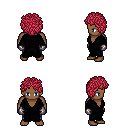
a pixel art fantasy rpg character, male body template, human, dark skin, gray robe, metal pants, ruby red curly afro hairstyle, metal gloves, four views (front, back, left, right), 2x2 character sprite sheet, small pixel art, hard edges, no anti-aliasing